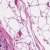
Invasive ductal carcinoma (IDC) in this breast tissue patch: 0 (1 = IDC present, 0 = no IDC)